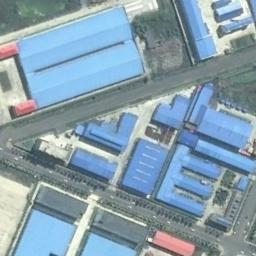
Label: industrial_area